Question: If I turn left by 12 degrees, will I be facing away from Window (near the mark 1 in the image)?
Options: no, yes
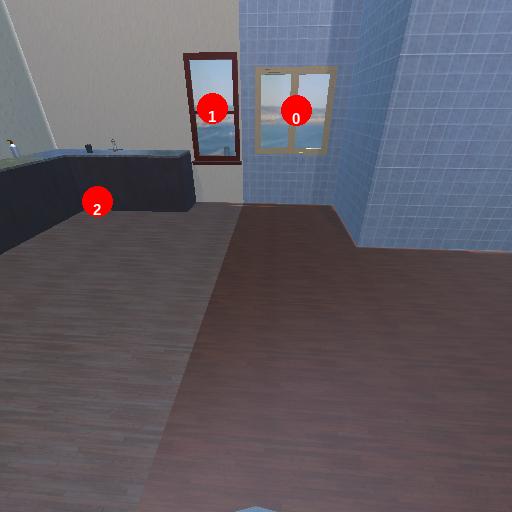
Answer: no